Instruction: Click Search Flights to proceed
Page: home
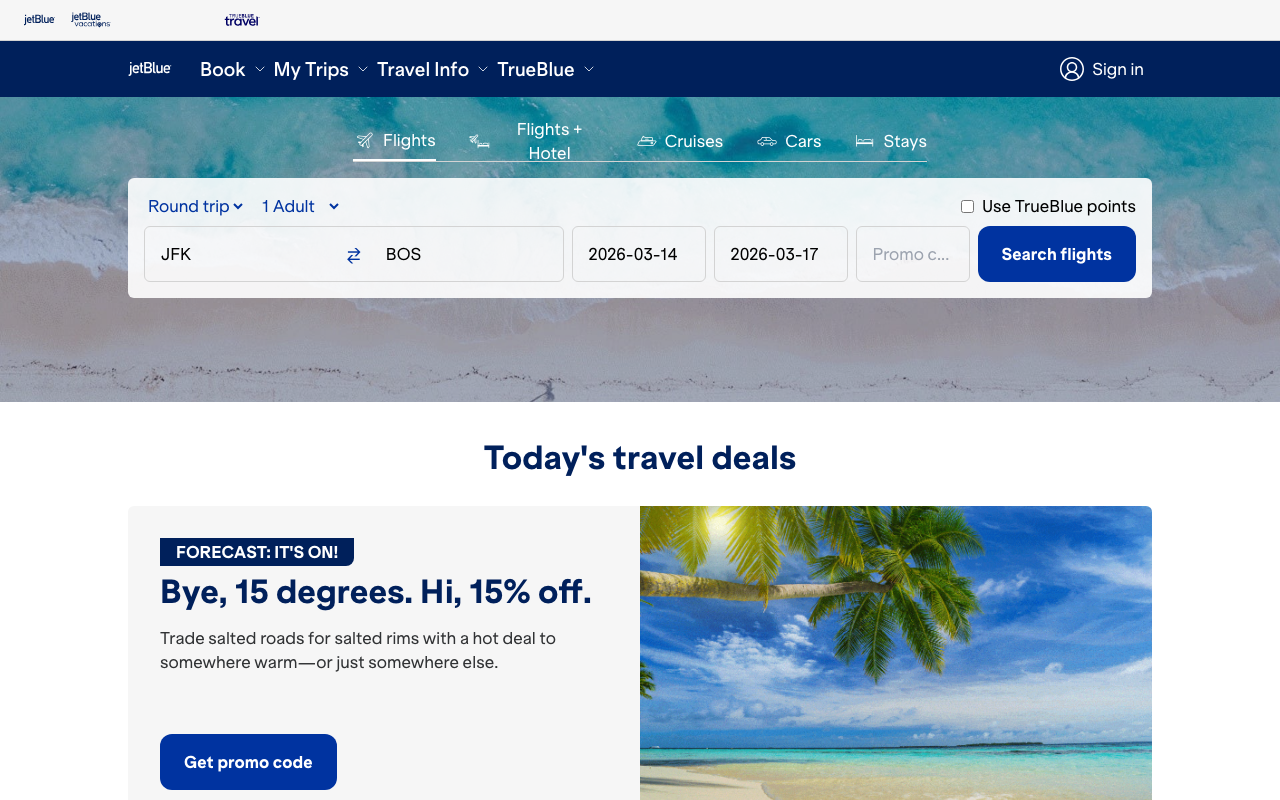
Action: click